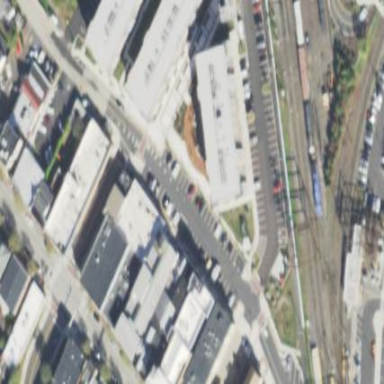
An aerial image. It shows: Street-side parking area.